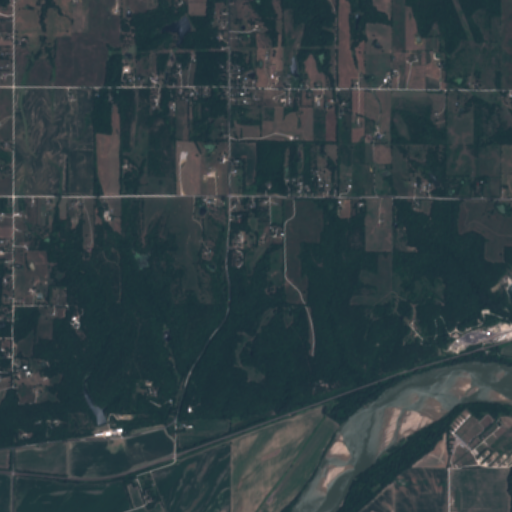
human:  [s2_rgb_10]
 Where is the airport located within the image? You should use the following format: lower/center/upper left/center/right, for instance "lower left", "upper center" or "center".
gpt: The airport is located in the upper left of the image.
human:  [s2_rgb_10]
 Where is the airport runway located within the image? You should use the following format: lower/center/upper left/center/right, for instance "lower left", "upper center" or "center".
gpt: The airport runway is located in the upper left of the image.
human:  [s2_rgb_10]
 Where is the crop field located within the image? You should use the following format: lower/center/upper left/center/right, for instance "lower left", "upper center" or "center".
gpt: The crop field is located in the lower of the image.
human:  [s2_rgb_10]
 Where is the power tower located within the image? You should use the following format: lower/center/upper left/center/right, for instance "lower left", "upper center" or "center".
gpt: The power tower is located in the upper of the image.
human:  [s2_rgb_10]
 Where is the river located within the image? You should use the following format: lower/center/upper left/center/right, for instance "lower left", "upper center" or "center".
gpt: The river is located in the lower of the image.
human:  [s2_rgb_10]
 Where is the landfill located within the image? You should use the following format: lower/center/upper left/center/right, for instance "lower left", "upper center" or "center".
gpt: There is no landfill in the image.